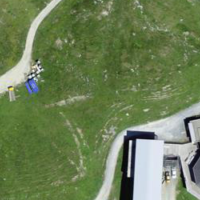
EUNIS habitat code: 26
Species observed at this site:
Dactylis glomerata